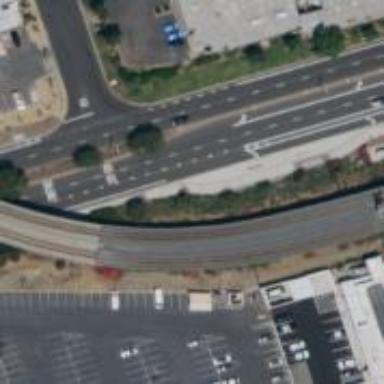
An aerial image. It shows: Light rail railway with embankment.